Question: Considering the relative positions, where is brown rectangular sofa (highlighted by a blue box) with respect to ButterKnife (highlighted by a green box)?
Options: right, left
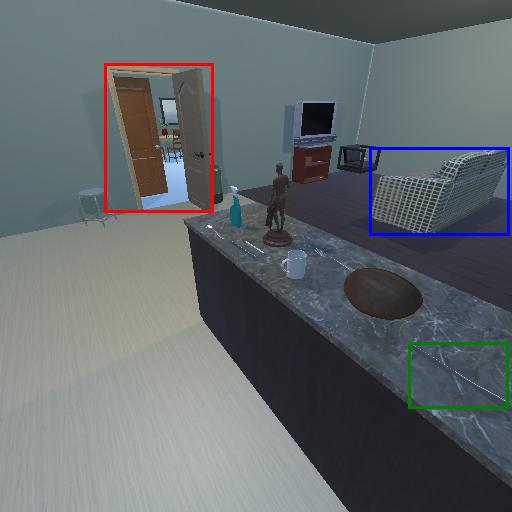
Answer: right